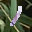
Label: 1